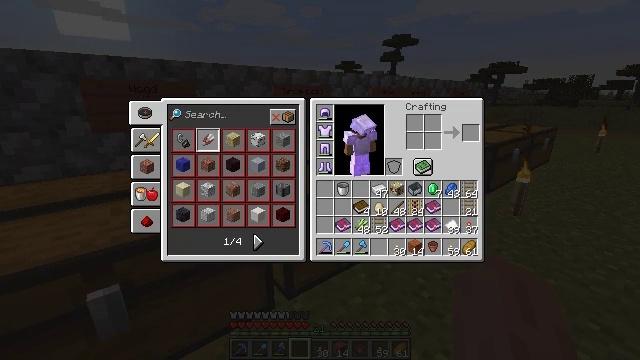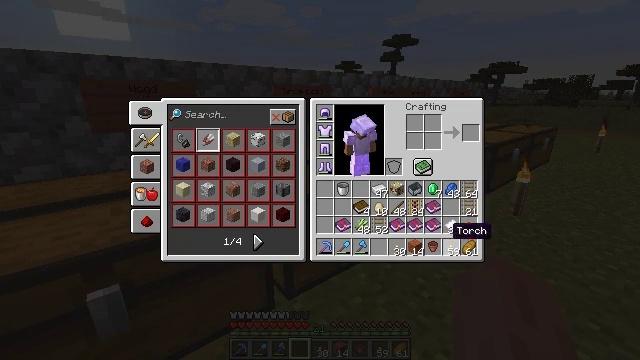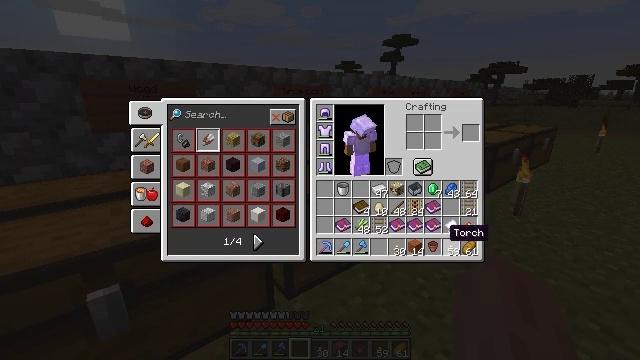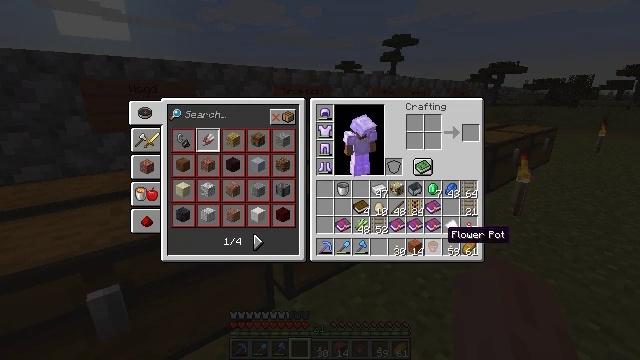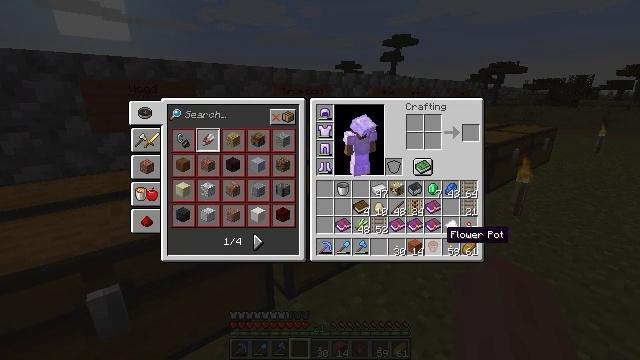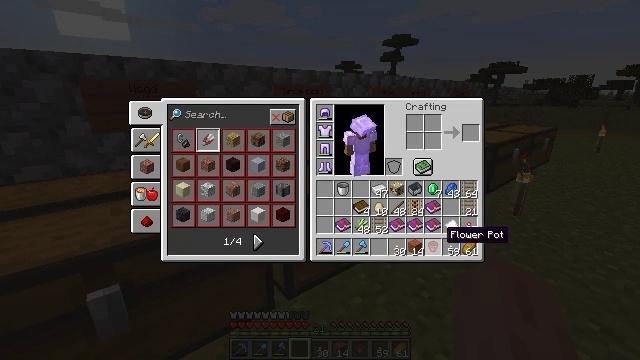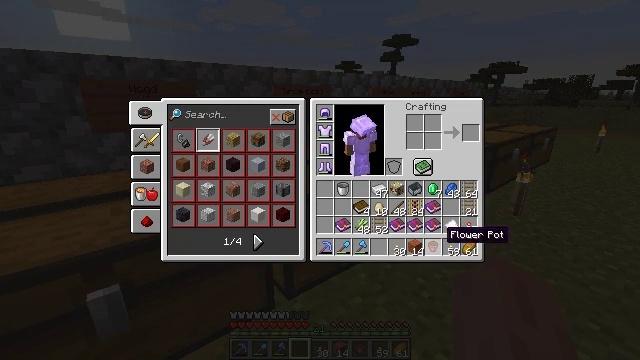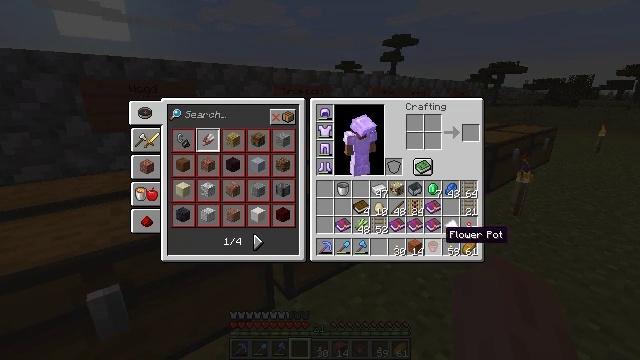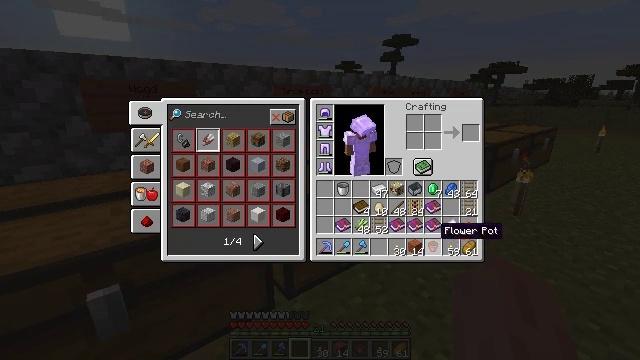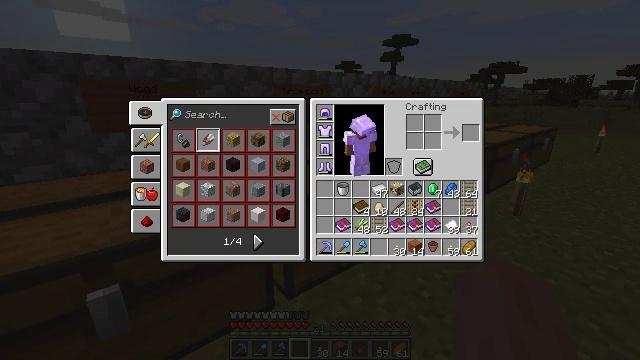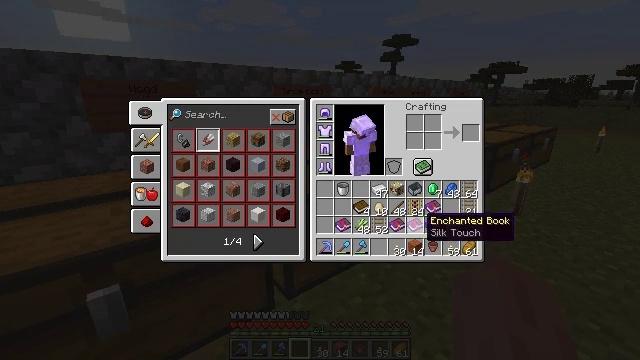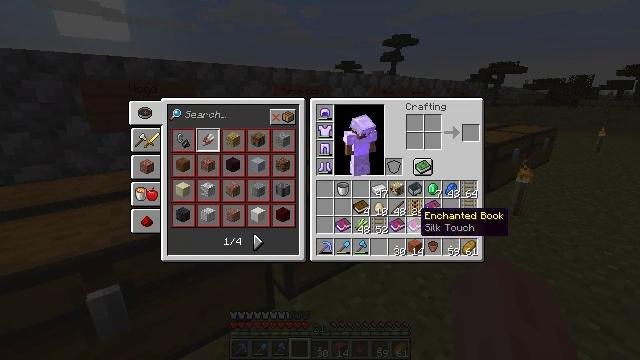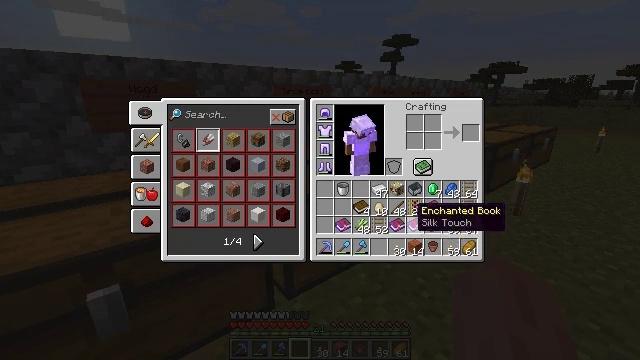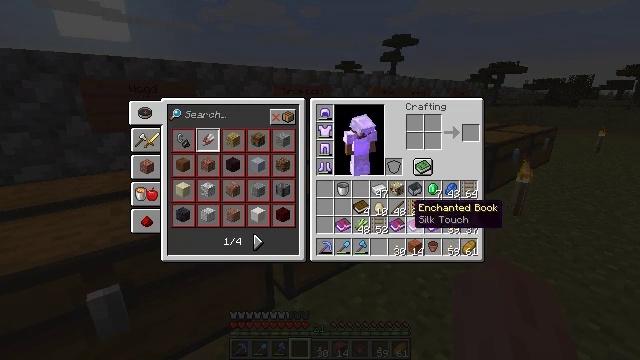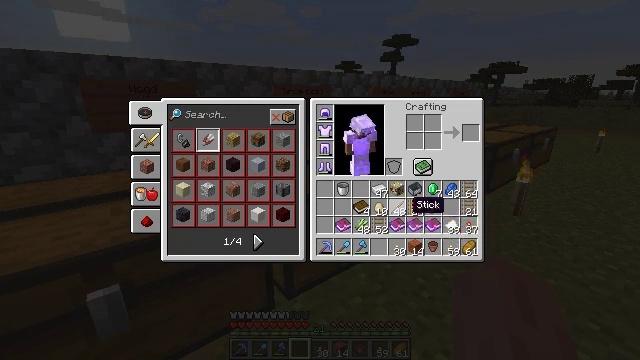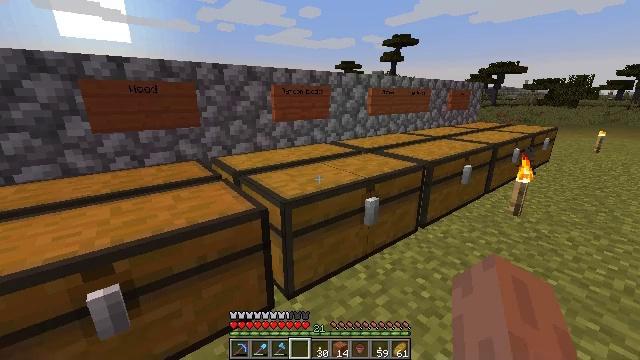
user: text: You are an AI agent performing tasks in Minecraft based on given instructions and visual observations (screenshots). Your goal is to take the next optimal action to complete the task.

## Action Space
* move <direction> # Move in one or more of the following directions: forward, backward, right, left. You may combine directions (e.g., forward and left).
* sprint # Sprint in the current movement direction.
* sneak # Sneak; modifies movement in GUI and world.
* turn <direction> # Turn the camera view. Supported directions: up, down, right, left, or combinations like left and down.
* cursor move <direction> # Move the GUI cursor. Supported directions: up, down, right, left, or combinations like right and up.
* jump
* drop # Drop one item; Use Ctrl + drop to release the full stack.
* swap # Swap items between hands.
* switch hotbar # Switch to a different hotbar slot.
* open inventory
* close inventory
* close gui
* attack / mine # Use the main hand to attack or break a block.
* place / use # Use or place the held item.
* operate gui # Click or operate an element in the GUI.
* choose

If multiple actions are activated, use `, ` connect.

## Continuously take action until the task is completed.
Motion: motion action
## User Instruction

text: Create an acacia sign on the crafting table.
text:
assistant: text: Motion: no_op
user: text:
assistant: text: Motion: no_op
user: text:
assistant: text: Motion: no_op
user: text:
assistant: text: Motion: no_op
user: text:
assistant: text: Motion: no_op
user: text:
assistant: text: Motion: no_op
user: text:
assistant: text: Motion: no_op
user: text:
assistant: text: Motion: no_op
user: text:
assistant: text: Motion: cursor move left
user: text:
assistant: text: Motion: no_op
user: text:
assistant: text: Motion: no_op
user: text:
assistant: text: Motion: no_op
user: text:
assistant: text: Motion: no_op
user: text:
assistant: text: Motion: no_op
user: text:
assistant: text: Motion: no_op
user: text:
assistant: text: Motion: no_op
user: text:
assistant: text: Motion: no_op
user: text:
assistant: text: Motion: no_op
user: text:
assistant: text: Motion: no_op
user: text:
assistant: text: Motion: no_op
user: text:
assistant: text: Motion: no_op
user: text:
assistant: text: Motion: no_op
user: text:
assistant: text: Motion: no_op
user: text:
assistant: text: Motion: move forward, turn left
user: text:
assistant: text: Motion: move forward, turn left
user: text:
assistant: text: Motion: move forward, turn left
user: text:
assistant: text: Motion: move forward and move right, turn left
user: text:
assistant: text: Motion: move forward and move right, turn left
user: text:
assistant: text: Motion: move forward and move right, turn left
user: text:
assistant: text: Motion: move forward and move right